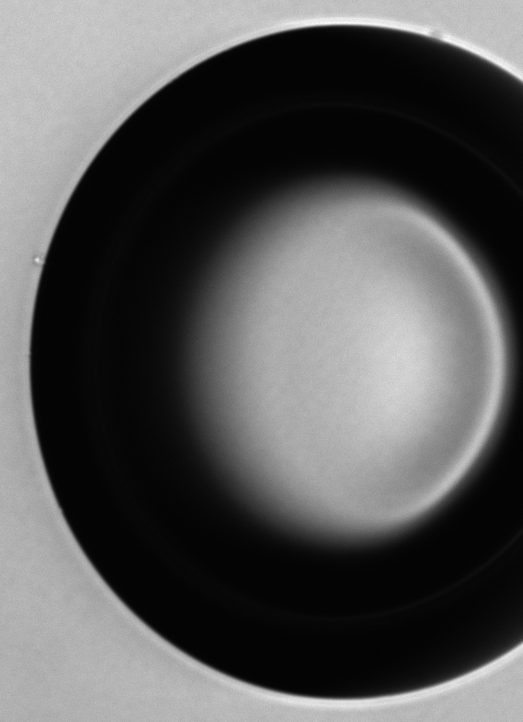
Label: bubble